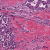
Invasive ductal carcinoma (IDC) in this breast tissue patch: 1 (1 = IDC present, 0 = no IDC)